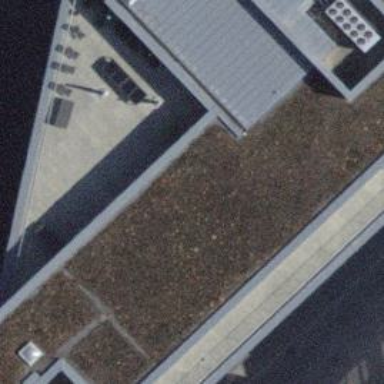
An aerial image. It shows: Government office.